Pattern: AutoSeg
Description: Use the Segment Anything model to preform segmentation on an image automatically.
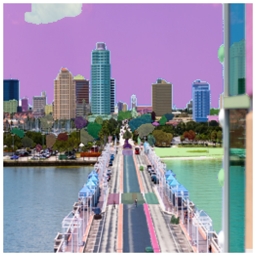
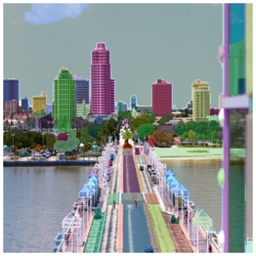
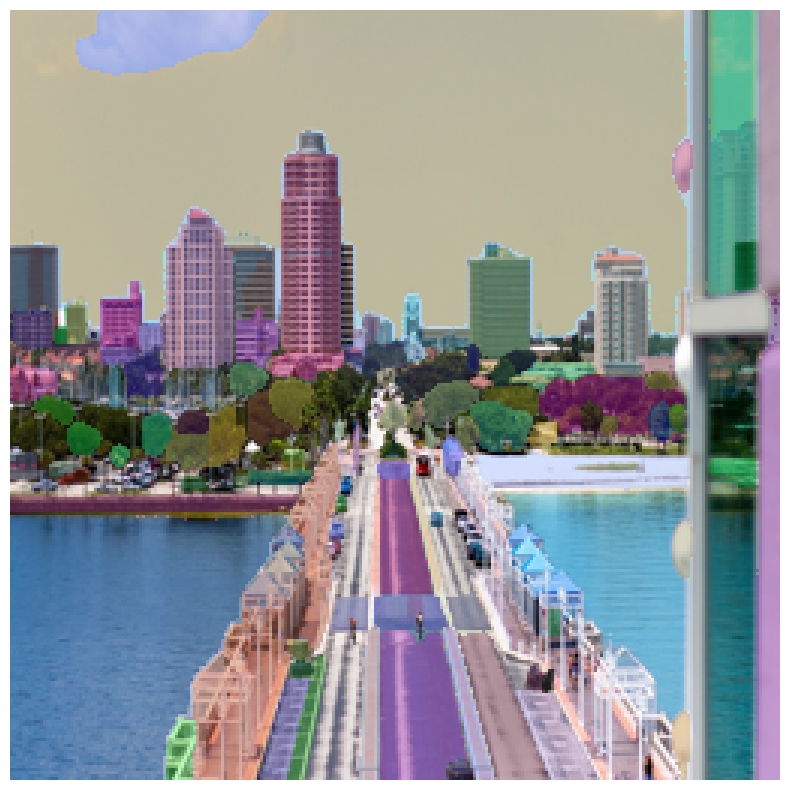
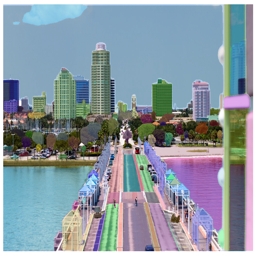